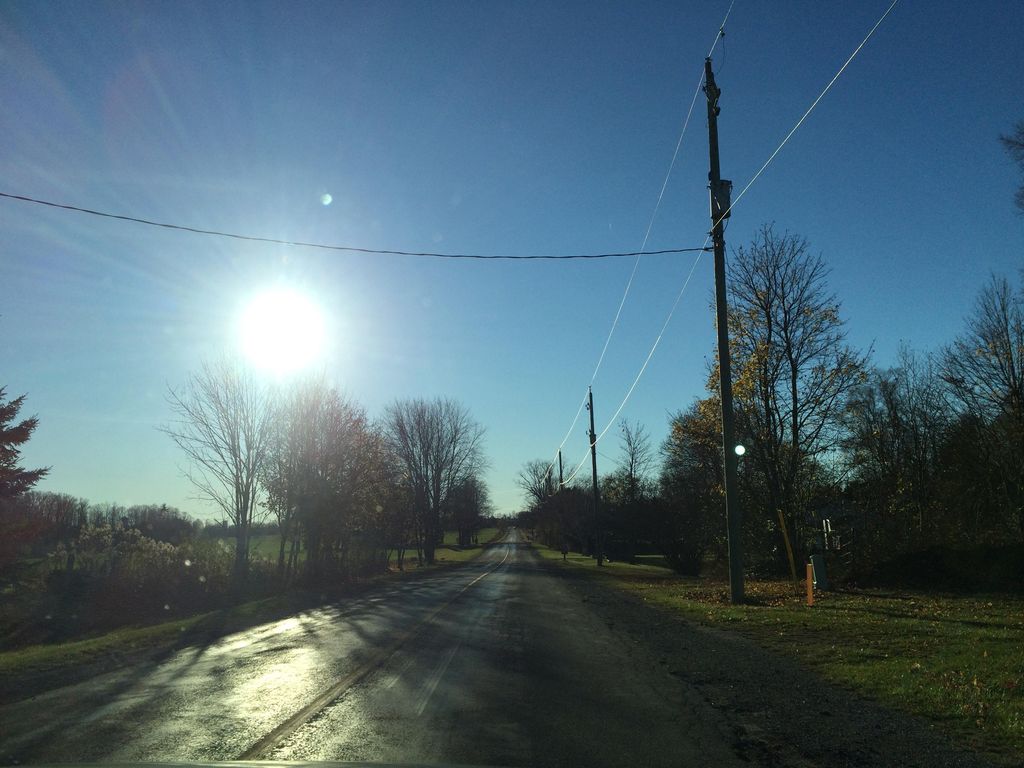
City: kitchener-waterloo